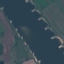
Land use / land cover: River